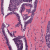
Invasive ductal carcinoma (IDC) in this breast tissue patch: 0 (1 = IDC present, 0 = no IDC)